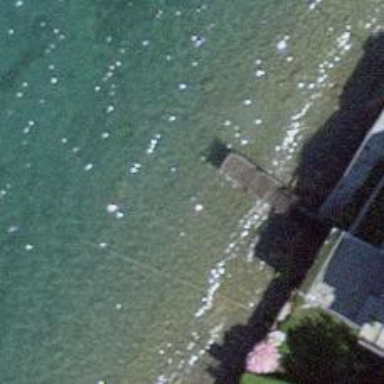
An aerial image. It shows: Man-made pier.